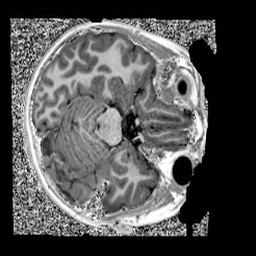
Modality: UNIT1
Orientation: axial
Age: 11
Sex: male
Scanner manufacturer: siemens
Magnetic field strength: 3 T
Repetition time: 4 s
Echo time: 0.00303 s